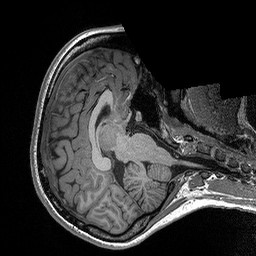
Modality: T1w
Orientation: axial
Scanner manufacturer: siemens
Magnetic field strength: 3 T
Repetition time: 2.3 s
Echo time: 0.00298 s